Question: I would like to combine two different types of plots in one image with ggplot2. Here's the code I use:
'''
fun.bar <- function(x, param = 4) {
return(((x + 1) ^ (1 - param)) / (1 - param))
}
plot.foo <- function(df, par = c(1.7, 2:8)) {
require(ggplot2)
require(reshape2)
require(RColorBrewer)
melt.df <- melt(df)
melt.df$ypos <- as.numeric(melt.df$variable)
p <- ggplot(data = melt.df, aes(x = value, y = ypos, colour = variable)) +
geom_point(position = "jitter", alpha = 0.2, size = 2) +
xlim(-1, 1) + ylim(-5, 5) +
guides(colour =
guide_legend("Type", override.aes = list(alpha = 1, size = 4)))
pal <- brewer.pal(length(par), "Set1")
for (i in seq_along(par)) {
p <- p + stat_function(fun = fun.bar,
arg = list(param = par[i]), colour = pal[i], size = 1.3)
}
p
}
df.foo <- data.frame(A=rnorm(1000, sd=0.25),
B=rnorm(1000, sd=0.25), C=rnorm(1000, sd=0.25))
plot.foo(df.foo)
'''
As a result, I get the following picture.

However, I'd like to have another legend with colours from red to pink, displaying information about parameters of curves in the lower part of the plot. The problem is the key aesthetics for both parts is the colour, so manual overriding via 'scale_colour_manual()' destroys the existing legend.
I understand there's a "one aesthetic -- one legend" concept, but how can I bypass this restriction in this specific case?
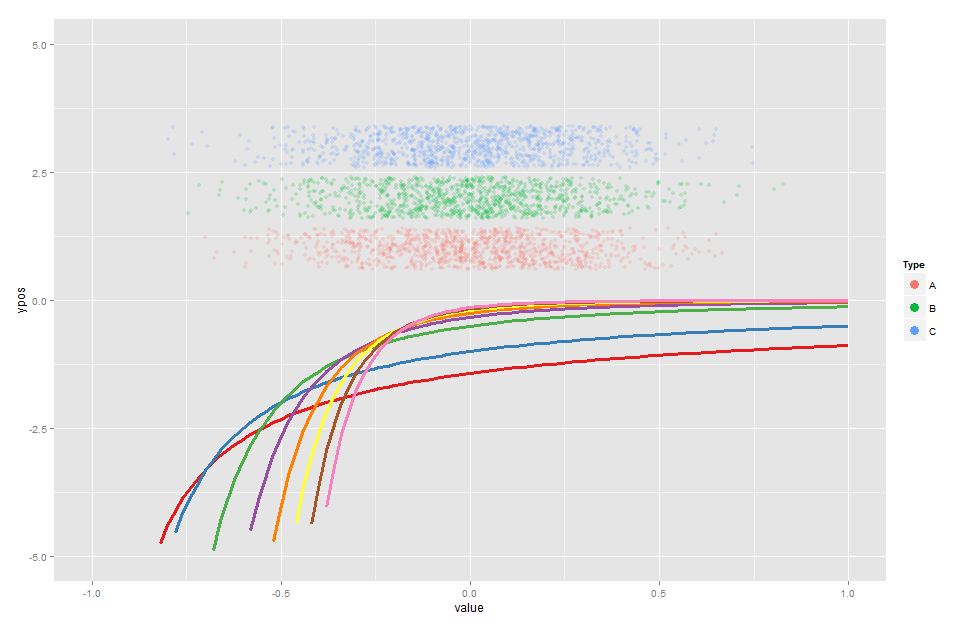
Answer: When looking at previous examples of 'stat_function' and 'legend' on SO, I got the impression that it is not very easy to make the two live happily together without some hard-coding of each curve generated by 'stat_summary' (I would be happy to find that I am wrong). See e.g. <URL>. In the last answer @baptiste wrote: "you'll be better off building a data.frame before plotting". That's what I try in my answer: I pre-calculated data using the function, and then use 'geom_line' instead of 'stat_summary' in the plot.
'''
# load relevant packages
library(ggplot2)
library(reshape2)
library(RColorBrewer)
library(gridExtra)
library(gtable)
library(plyr)
# create base data
df <- data.frame(A = rnorm(1000, sd = 0.25),
B = rnorm(1000, sd = 0.25),
C = rnorm(1000, sd = 0.25))
melt.df <- melt(df)
melt.df$ypos <- as.numeric(melt.df$variable)
# plot points only, to get a colour legend for points
p1 <- ggplot(data = melt.df, aes(x = value, y = ypos, colour = variable)) +
geom_point(position = "jitter", alpha = 0.2, size = 2) +
xlim(-1, 1) + ylim(-5, 5) +
guides(colour =
guide_legend("Type", override.aes = list(alpha = 1, size = 4)))
p1
# grab colour legend for points
legend_points <- gtable_filter(ggplot_gtable(ggplot_build(p1)), "guide-box")
# grab colours for points. To be used in final plot
point_cols <- unique(ggplot_build(p1)[["data"]][[1]]$colour)
# create data for lines
# define function for lines
fun.bar <- function(x, param = 4) {
return(((x + 1) ^ (1 - param)) / (1 - param))
}
# parameters for lines
pars = c(1.7, 2:8)
# for each value of parameters and x (i.e. x = melt.df$value),
# calculate ypos for lines
df2 <- ldply(.data = pars, .fun = function(pars){
ypos = fun.bar(melt.df$value, pars)
data.frame(pars = pars, value = melt.df$value, ypos)
})
# colour palette for lines
line_cols <- brewer.pal(length(pars), "Set1")
# plot lines only, to get a colour legends for lines
# please note that when using ylim:
# "Observations not in this range will be dropped completely and not passed to any other layers"
# thus the warnings
p2 <- ggplot(data = df2,
aes(x = value, y = ypos, group = pars, colour = as.factor(pars))) +
geom_line() +
xlim(-1, 1) + ylim(-5, 5) +
scale_colour_manual(name = "Param", values = line_cols, labels = as.character(pars))
p2
# grab colour legend for lines
legend_lines <- gtable_filter(ggplot_gtable(ggplot_build(p2)), "guide-box")
# plot both points and lines with legend suppressed
p3 <- ggplot(data = melt.df, aes(x = value, y = ypos)) +
geom_point(aes(colour = variable),
position = "jitter", alpha = 0.2, size = 2) +
geom_line(data = df2, aes(group = pars, colour = as.factor(pars))) +
xlim(-1, 1) + ylim(-5, 5) +
theme(legend.position = "none") +
scale_colour_manual(values = c(line_cols, point_cols))
# the colours in 'scale_colour_manual' are added in the order they appear in the legend
# line colour (2, 3) appear before point cols (A, B, C)
# slightly hard-coded
# see alternative below
p3
# arrange plot and legends for points and lines with viewports
# define plotting regions (viewports)
# some hard-coding of positions
grid.newpage()
vp_plot <- viewport(x = 0.45, y = 0.5,
width = 0.9, height = 1)
vp_legend_points <- viewport(x = 0.91, y = 0.7,
width = 0.1, height = 0.25)
vp_legend_lines <- viewport(x = 0.93, y = 0.35,
width = 0.1, height = 0.75)
# add plot
print(p3, vp = vp_plot)
# add legend for points
upViewport(0)
pushViewport(vp_legend_points)
grid.draw(legend_points)
# add legend for lines
upViewport(0)
pushViewport(vp_legend_lines)
grid.draw(legend_lines)
'''

'''
# A second alternative, with greater control over the colours
# First, plot both points and lines with colour legend suppressed
# let ggplot choose the colours
p3 <- ggplot(data = melt.df, aes(x = value, y = ypos)) +
geom_point(aes(colour = variable),
position = "jitter", alpha = 0.2, size = 2) +
geom_line(data = df2, aes(group = pars, colour = as.factor(pars))) +
xlim(-1, 1) + ylim(-5, 5) +
theme(legend.position = "none")
p3
# build p3 for rendering
# get a list of data frames (one for each layer) that can be manipulated
pp3 <- ggplot_build(p3)
# grab the whole vector of point colours from plot p1
point_cols_vec <- ggplot_build(p1)[["data"]][[1]]$colour
# grab the whole vector of line colours from plot p2
line_cols_vec <- ggplot_build(p2)[["data"]][[1]]$colour
# replace 'colour' values for points, with the colours from plot p1
# points are in the first layer -> first element in the 'data' list
pp3[["data"]][[1]]$colour <- point_cols_vec
# replace 'colour' values for lines, with the colours from plot p2
# lines are in the second layer -> second element in the 'data' list
pp3[["data"]][[2]]$colour <- line_cols_vec
# build a plot grob from the data generated by ggplot_build
# to be used in grid.draw below
grob3 <- ggplot_gtable(pp3)
# arrange plot and the two legends with viewports
# define plotting regions (viewports)
vp_plot <- viewport(x = 0.45, y = 0.5,
width = 0.9, height = 1)
vp_legend_points <- viewport(x = 0.91, y = 0.7,
width = 0.1, height = 0.25)
vp_legend_lines <- viewport(x = 0.92, y = 0.35,
width = 0.1, height = 0.75)
grid.newpage()
pushViewport(vp_plot)
grid.draw(grob3)
upViewport(0)
pushViewport(vp_legend_points)
grid.draw(legend_points)
upViewport(0)
pushViewport(vp_legend_lines)
grid.draw(legend_lines)
'''